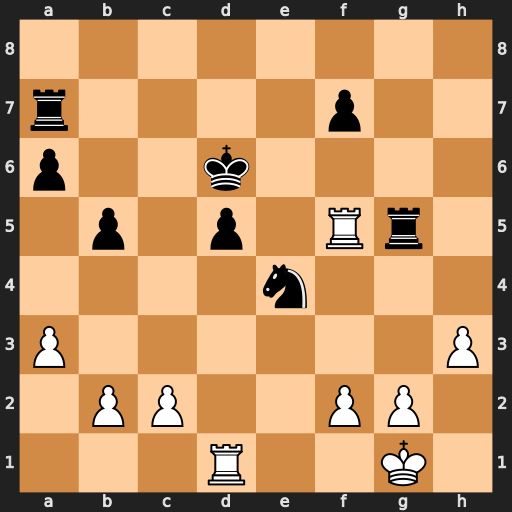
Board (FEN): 8/r4p2/p2k4/1p1p1Rr1/4n3/P6P/1PP2PP1/3R2K1
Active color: w
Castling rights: -
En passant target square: -
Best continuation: Rdxd5+